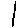
Label: line